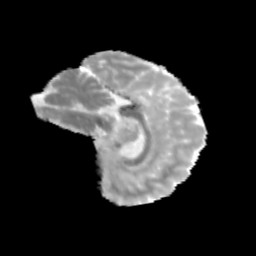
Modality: MD
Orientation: sagittal
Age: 10
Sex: male
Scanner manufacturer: siemens
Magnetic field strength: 3 T
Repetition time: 3.8 s
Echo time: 0.07 s